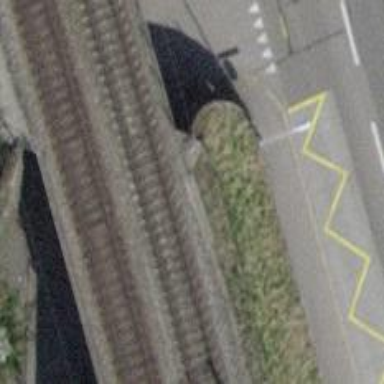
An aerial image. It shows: Single-track railway bridge with electrified contact line.